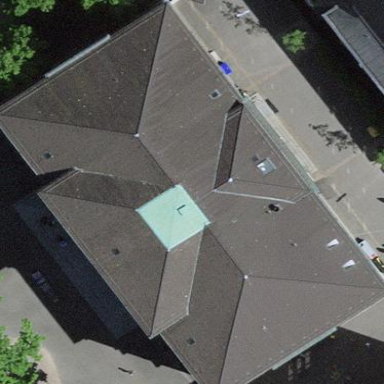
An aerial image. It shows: School building.